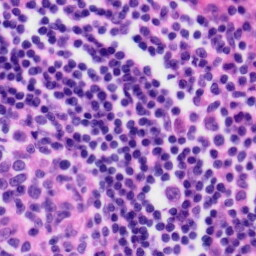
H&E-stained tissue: Tonsil